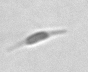
Label: Cylindrotheca